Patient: sex F, age 38
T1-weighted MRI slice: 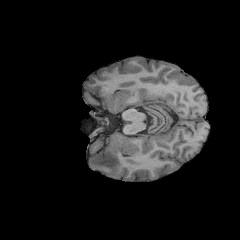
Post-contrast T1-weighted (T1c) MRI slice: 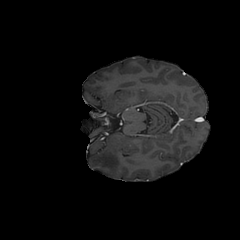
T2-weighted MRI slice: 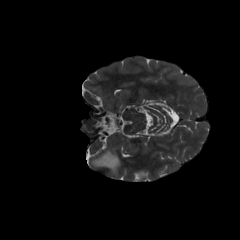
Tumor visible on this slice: yes
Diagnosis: Astrocytoma, IDH-mutant
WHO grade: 3